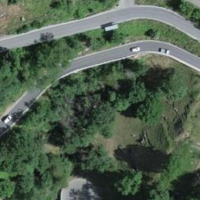
EUNIS habitat code: 55
Species observed at this site:
Erigeron canadensis